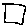
Label: square